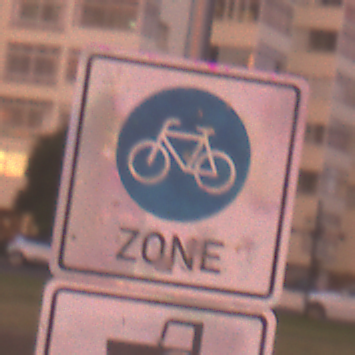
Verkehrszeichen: BeginnFahrradzone
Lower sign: MehrspurigeFahrzeugeFrei8
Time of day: SunriseSunset
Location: Outdoor (Urban)
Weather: PartlyCloudy
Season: NotSpecified
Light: Natural